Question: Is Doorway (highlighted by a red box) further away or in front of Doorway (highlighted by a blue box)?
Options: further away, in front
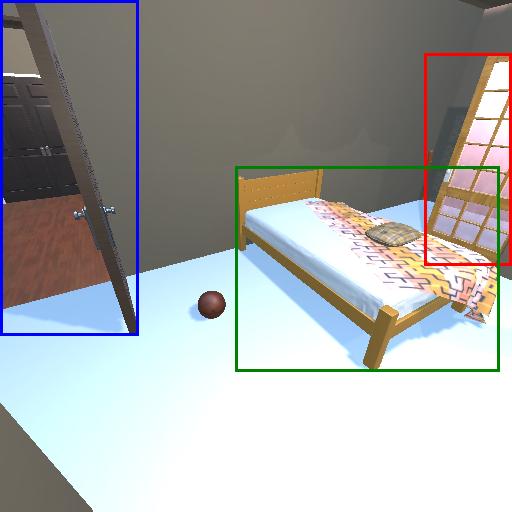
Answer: further away